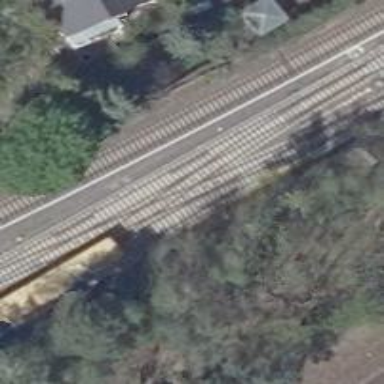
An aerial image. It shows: Railway crossing.